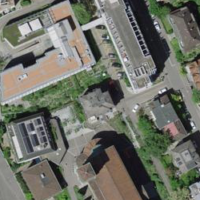
EUNIS habitat code: 54
Species observed at this site:
Erigeron canadensis